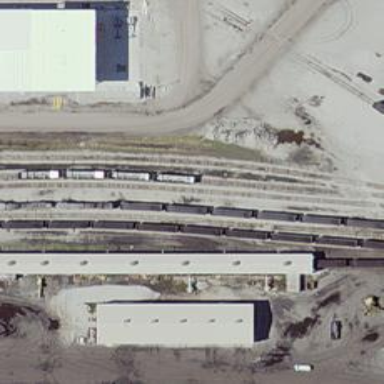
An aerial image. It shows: Rail spur service.